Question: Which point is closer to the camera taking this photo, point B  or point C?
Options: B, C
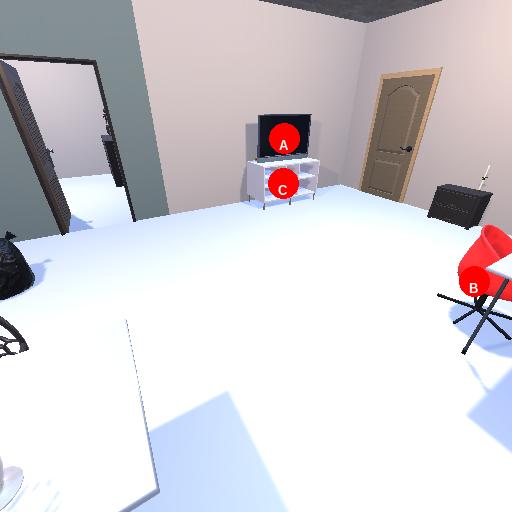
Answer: B